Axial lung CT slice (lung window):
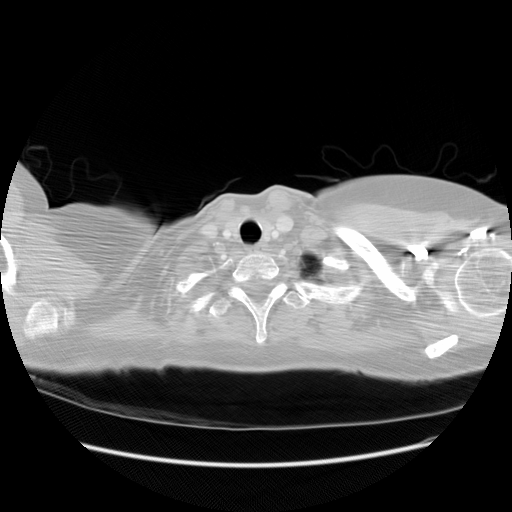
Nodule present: no